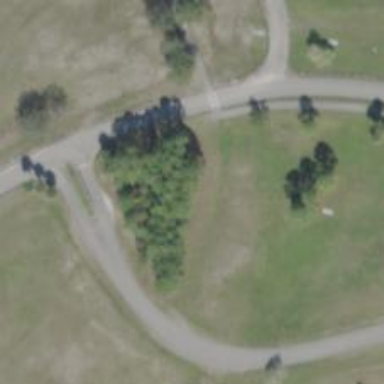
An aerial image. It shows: Disc golf hole.